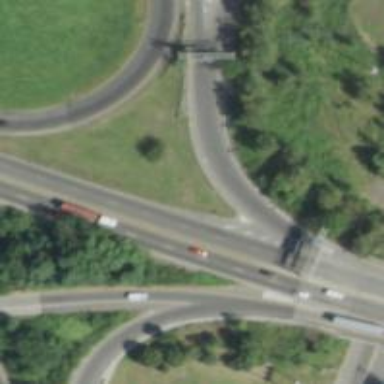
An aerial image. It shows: Trunk link highway.